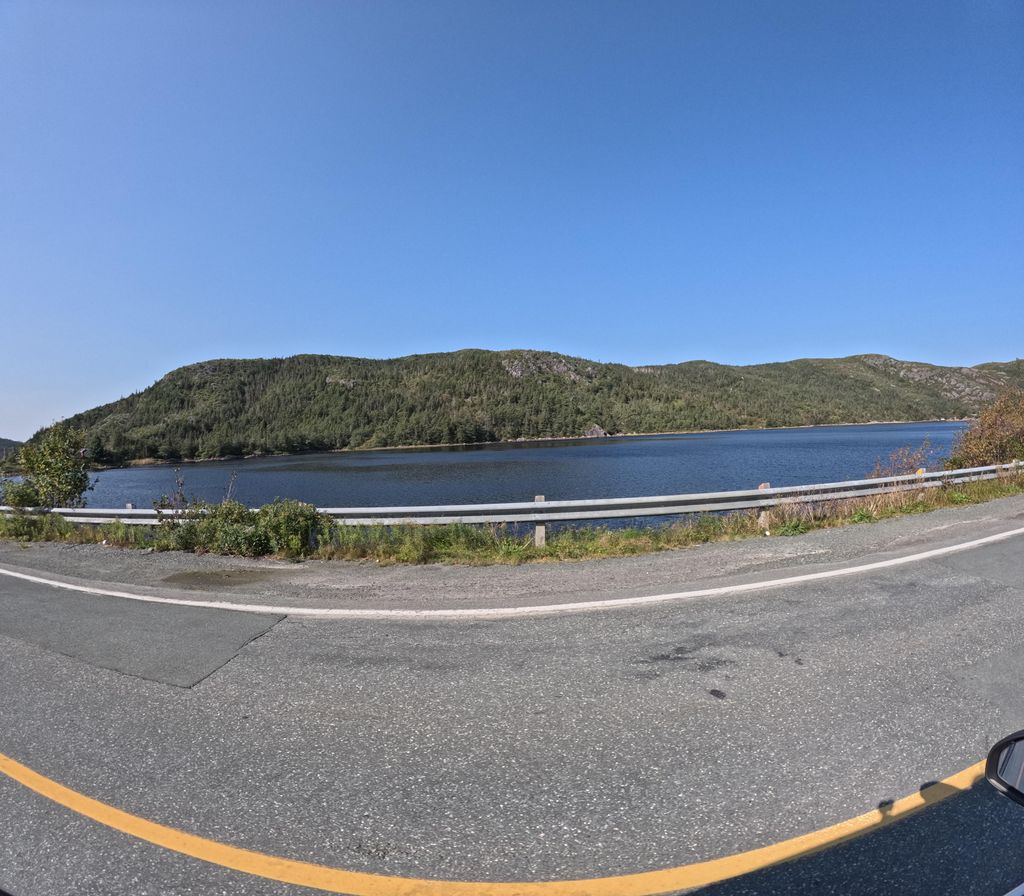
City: st_johns